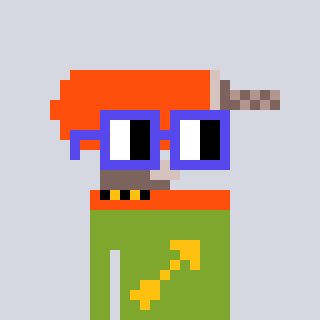
a pixel art character with square blue glasses, a drill-shaped head and a slimegreen-colored body on a cool background